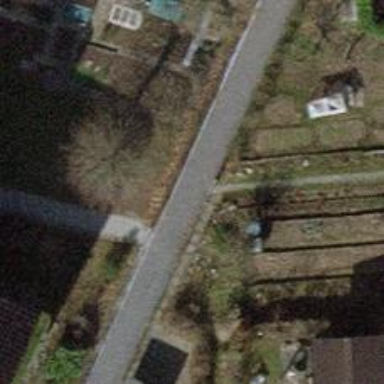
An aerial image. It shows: Footway with fine gravel surface.